【题型】选择题　【知识点】函数　【难度】medium
如图，平行四边形的顶点$B$在$x$轴上，点$A$在$y=\dfrac{k}{x}(k<0)$上，且$AB\perp x$轴，对角线$DB$的延长线交$y$轴于点$E$，若$S_{\triangle BCE}=3$，则$k=$（  ）
A．$-3$
B．$-6$
C．$-8$
D．$-9$

\vspace{0.2cm}
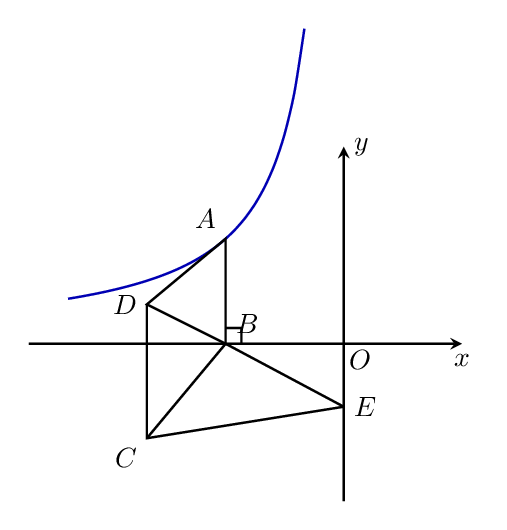
【解答】

\noindent \textbf{【答案】} B

\vspace{0.2cm}
\noindent \textbf{【分析】} 本题考查了反比例函数$k$值的几何意义、反比例函数图象上点的坐标特征、三角形面积、平行四边形的性质，熟练掌握$k$值几何意义是关键．
设$DC$与$x$轴交于点$F$，连接$AF$、$OA$，根据$S_{\triangle OAF}=\dfrac{1}{2}OF\cdot AB$，$S_{\triangle CDE}=\dfrac{1}{2}OF\cdot CD$，且$CD=AB$，可得$S_{\triangle OAF}=S_{\triangle CDE}$，再利用$S_{\triangle ABF}=S_{\triangle DCB}$，$S_{\triangle ABO}=S_{\triangle BCE}=3$，继而求出$k$值．

\vspace{0.2cm}
\noindent \textbf{【详解】} 解：设$DC$与$x$轴交于点$F$，连接$AF$、$OA$，

$\because S_{\triangle OAF}=\dfrac{1}{2}OF\cdot AB$，
$S_{\triangle CDE}=\dfrac{1}{2}OF\cdot CD$，且$CD=AB$，
$\therefore S_{\triangle OAF}=S_{\triangle CDE}$，
又$\because S_{\triangle ABF}=S_{\triangle DCB}$，
$\therefore S_{\triangle ABO}=S_{\triangle BCE}=3$，
$\therefore |k|=2S_{\triangle ABO}=6$，
$\because$反比例函数在第二象限，
$\therefore k=-6$．
故答案为：$\boldsymbol{-6}$，选B．
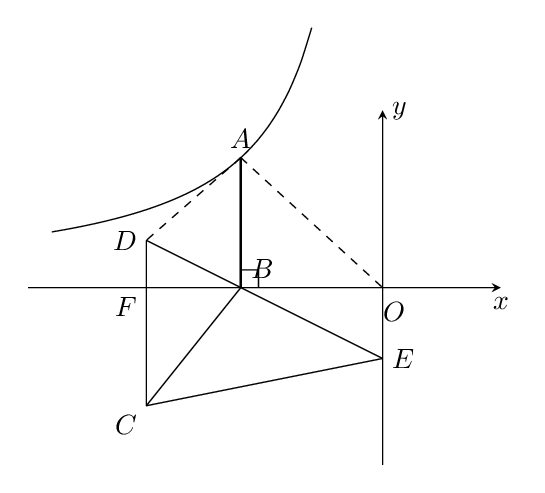